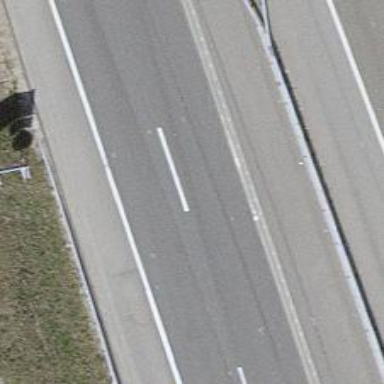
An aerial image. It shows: Motorway.